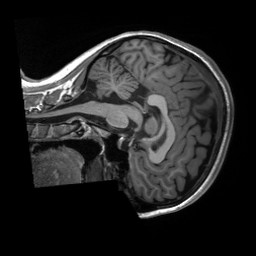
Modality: T1w
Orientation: sagittal
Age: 22
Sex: female
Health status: ill
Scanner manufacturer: siemens
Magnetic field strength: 3 T
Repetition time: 2.3 s
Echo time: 0.00232 s